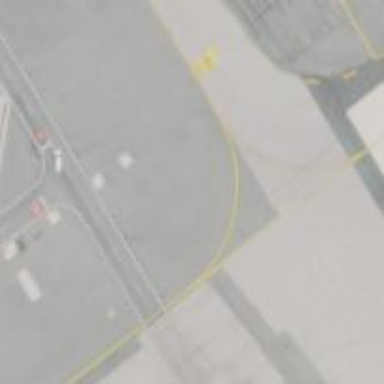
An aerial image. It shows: Image of taxiway at airport.